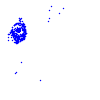
Particle: electron